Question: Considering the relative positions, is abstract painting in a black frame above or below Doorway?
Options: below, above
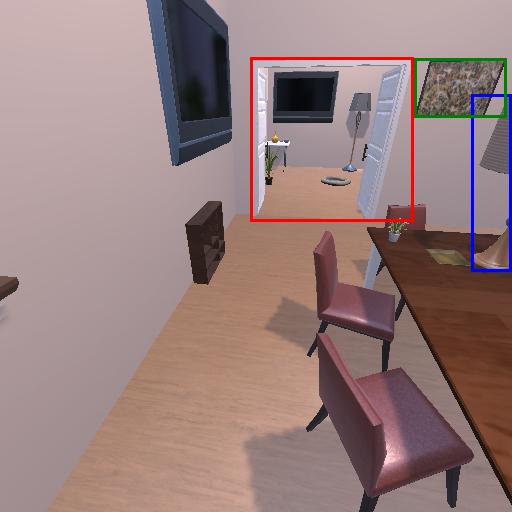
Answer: below